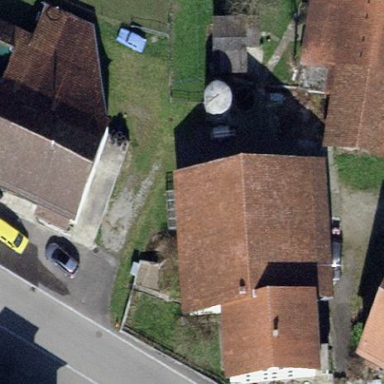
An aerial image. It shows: Detached building with gabled roof.